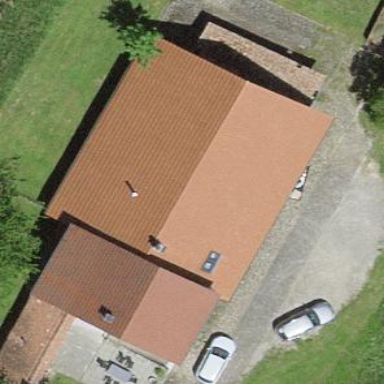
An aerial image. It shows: Simple house.